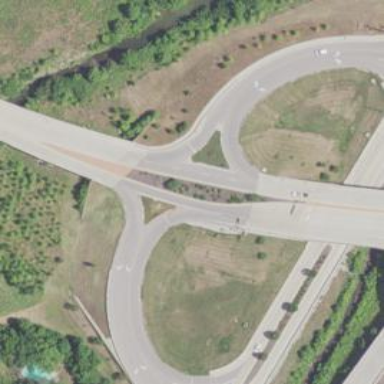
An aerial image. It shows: Secondary link road.